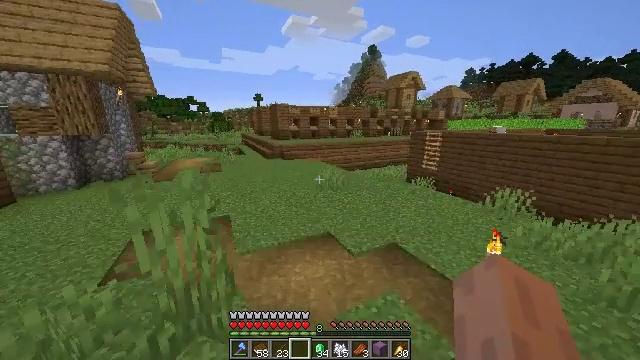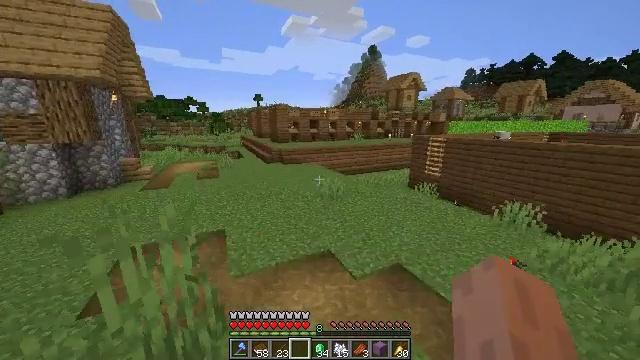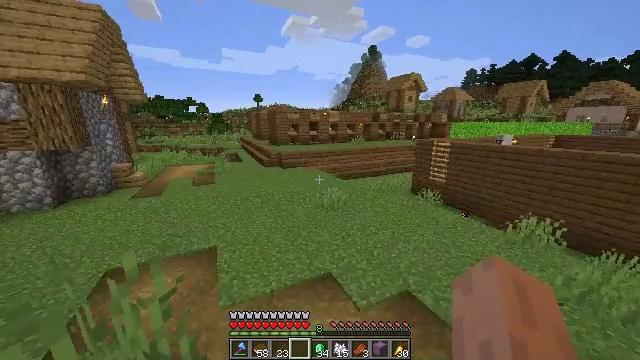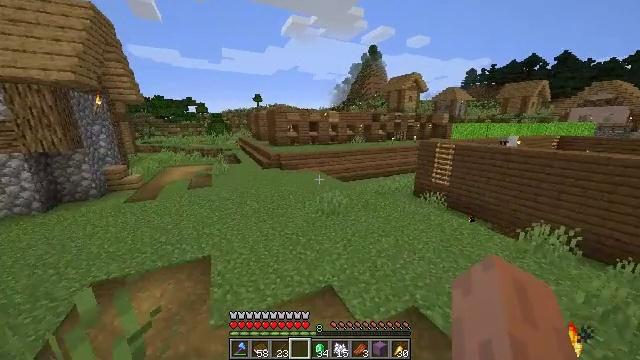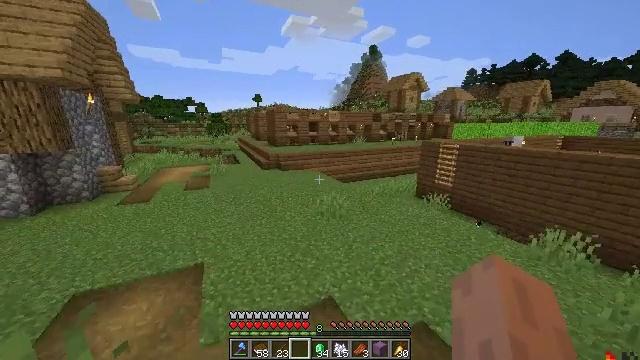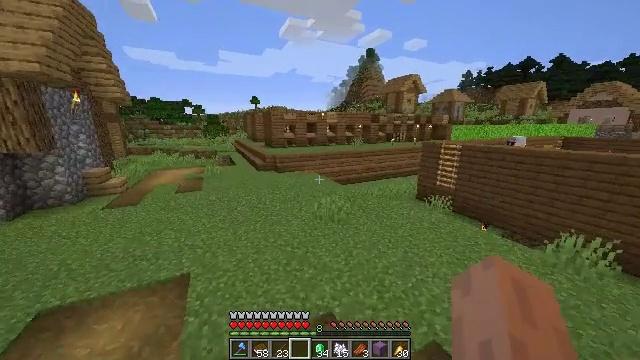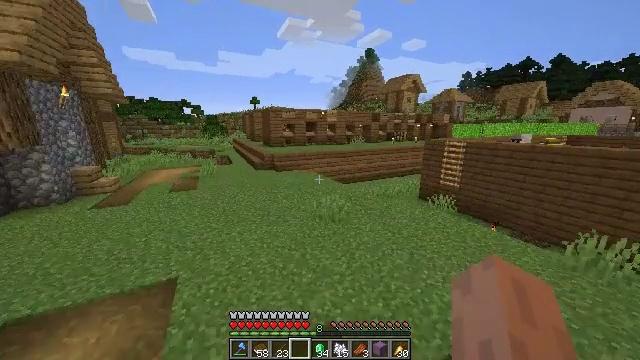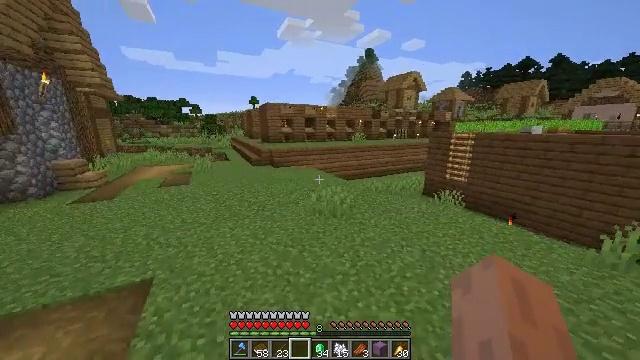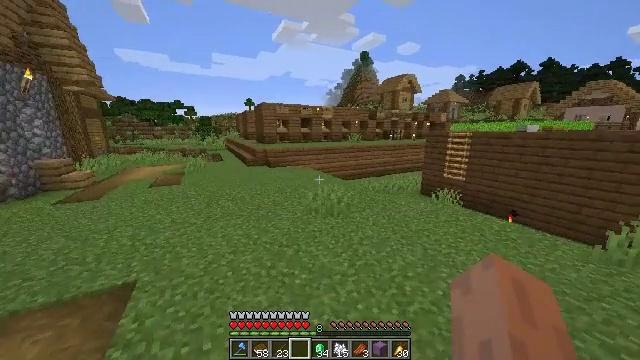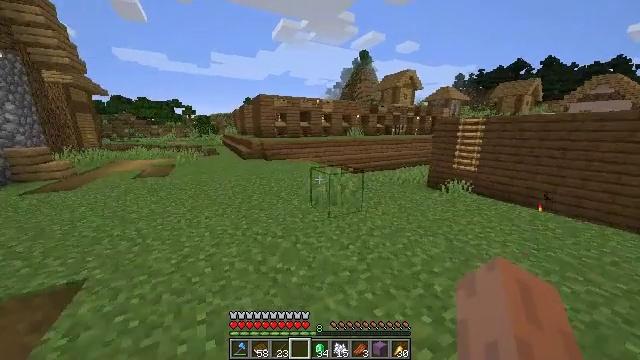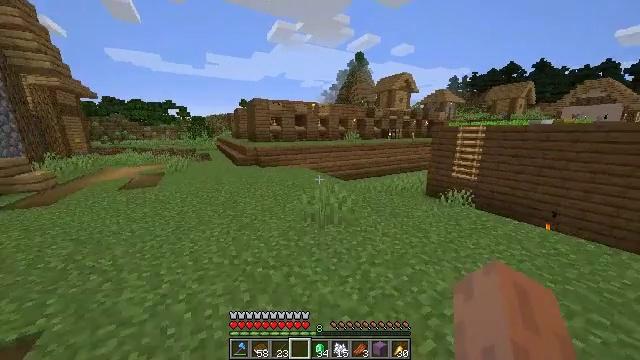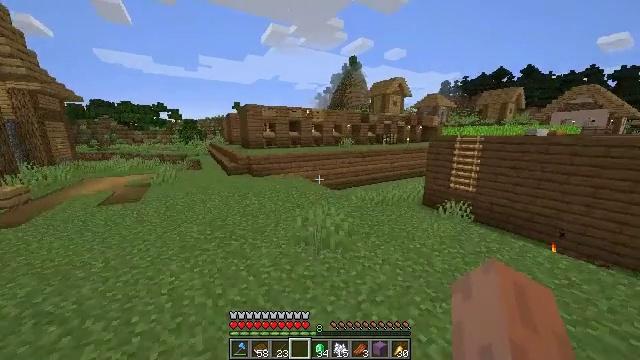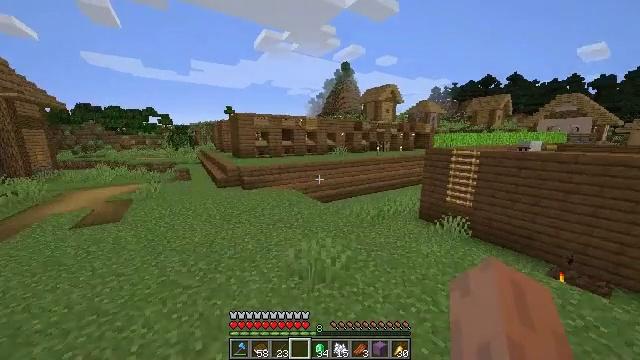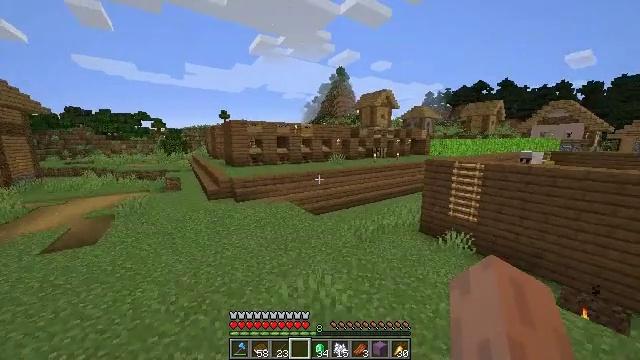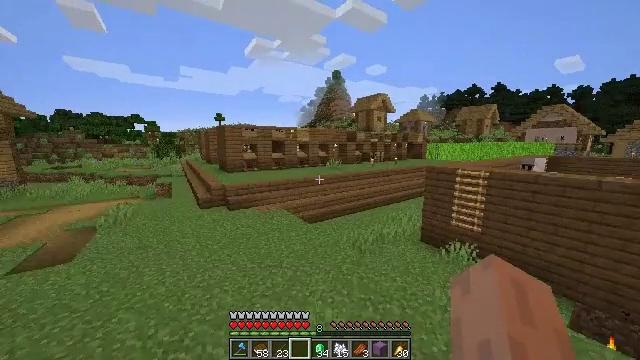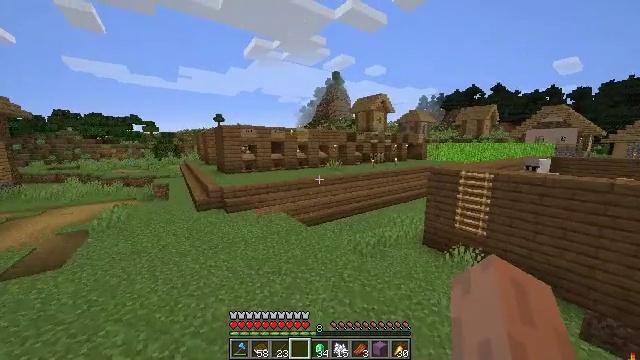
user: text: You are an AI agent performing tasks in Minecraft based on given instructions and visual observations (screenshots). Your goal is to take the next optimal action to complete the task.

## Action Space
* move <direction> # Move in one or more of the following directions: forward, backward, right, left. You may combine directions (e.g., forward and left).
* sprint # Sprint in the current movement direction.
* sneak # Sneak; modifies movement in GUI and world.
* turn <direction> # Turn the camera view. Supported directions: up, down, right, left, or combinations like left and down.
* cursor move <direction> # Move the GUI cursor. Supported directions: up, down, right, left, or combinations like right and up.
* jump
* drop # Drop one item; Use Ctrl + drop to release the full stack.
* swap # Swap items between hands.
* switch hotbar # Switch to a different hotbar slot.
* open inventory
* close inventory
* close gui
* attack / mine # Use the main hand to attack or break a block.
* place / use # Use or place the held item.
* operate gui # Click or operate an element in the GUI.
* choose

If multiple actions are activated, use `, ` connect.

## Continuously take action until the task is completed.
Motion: motion action
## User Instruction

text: Convert a book to an enchanted book using the enchanting table.
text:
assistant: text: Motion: move forward, sprint, jump
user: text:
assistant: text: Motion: move forward, sprint, jump
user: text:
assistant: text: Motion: move forward, sprint, jump
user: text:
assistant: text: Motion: move forward, sprint, jump
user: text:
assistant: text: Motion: move forward, sprint, jump
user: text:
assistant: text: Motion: move forward, sprint, jump
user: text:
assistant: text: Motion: move forward, sprint, jump
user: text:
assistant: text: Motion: move forward, sprint, turn right, jump
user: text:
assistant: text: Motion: move forward, sprint, jump
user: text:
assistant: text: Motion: move forward, sprint, turn right, jump
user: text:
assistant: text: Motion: move forward, sprint, turn right, jump
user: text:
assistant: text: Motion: move forward, sprint, turn right and up, jump
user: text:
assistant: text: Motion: move forward, sprint, turn right, jump
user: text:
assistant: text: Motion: move forward, sprint, turn right, jump
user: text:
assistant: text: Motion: move forward, sprint, jump
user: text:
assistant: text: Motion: move forward, sprint, jump
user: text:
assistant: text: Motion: move forward, sprint, jump
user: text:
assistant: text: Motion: move forward, sprint, jump
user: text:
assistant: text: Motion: move forward, sprint, jump
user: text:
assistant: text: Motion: move forward, sprint, jump
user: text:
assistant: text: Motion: move forward, sprint, jump
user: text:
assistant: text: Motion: move forward, sprint, jump
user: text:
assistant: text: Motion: move forward, sprint, jump
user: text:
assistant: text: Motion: move forward, sprint, jump
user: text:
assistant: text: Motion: move forward, sprint, jump
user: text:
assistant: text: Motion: move forward, sprint, jump
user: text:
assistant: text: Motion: move forward, sprint, jump
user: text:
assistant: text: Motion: move forward, sprint, jump
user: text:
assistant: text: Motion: move forward, sprint, jump
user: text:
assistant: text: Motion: move forward, sprint, jump